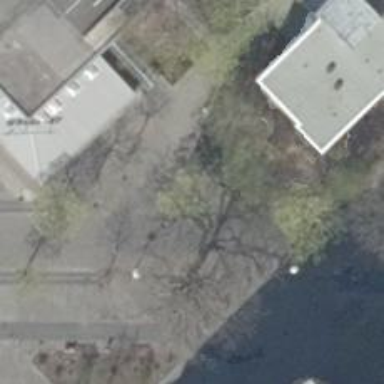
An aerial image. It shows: Park with broadleaved deciduous trees.